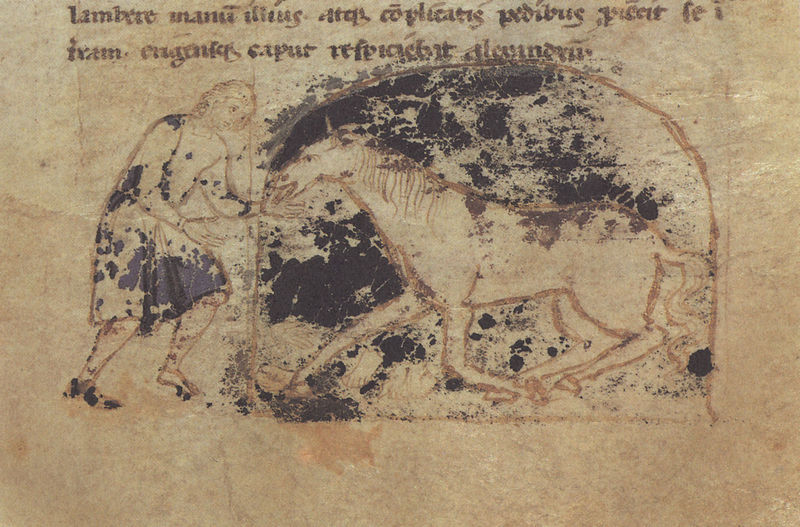
Titel: Alexanderroman
Institution: Leipzig, Stadtbibliothek
Schlagwörter: mann, ausschnitt, braun, schwarz, zeichnung, rot, mensch, rahmen, futter, pferd, mähne, schrift, papier, detail, buch, seite, text, buchseite, pergament, mittelalter, stall, handschrift, latein, buchmalerei, manuskript